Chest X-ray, AP view. Patient: 54 years old, sex F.
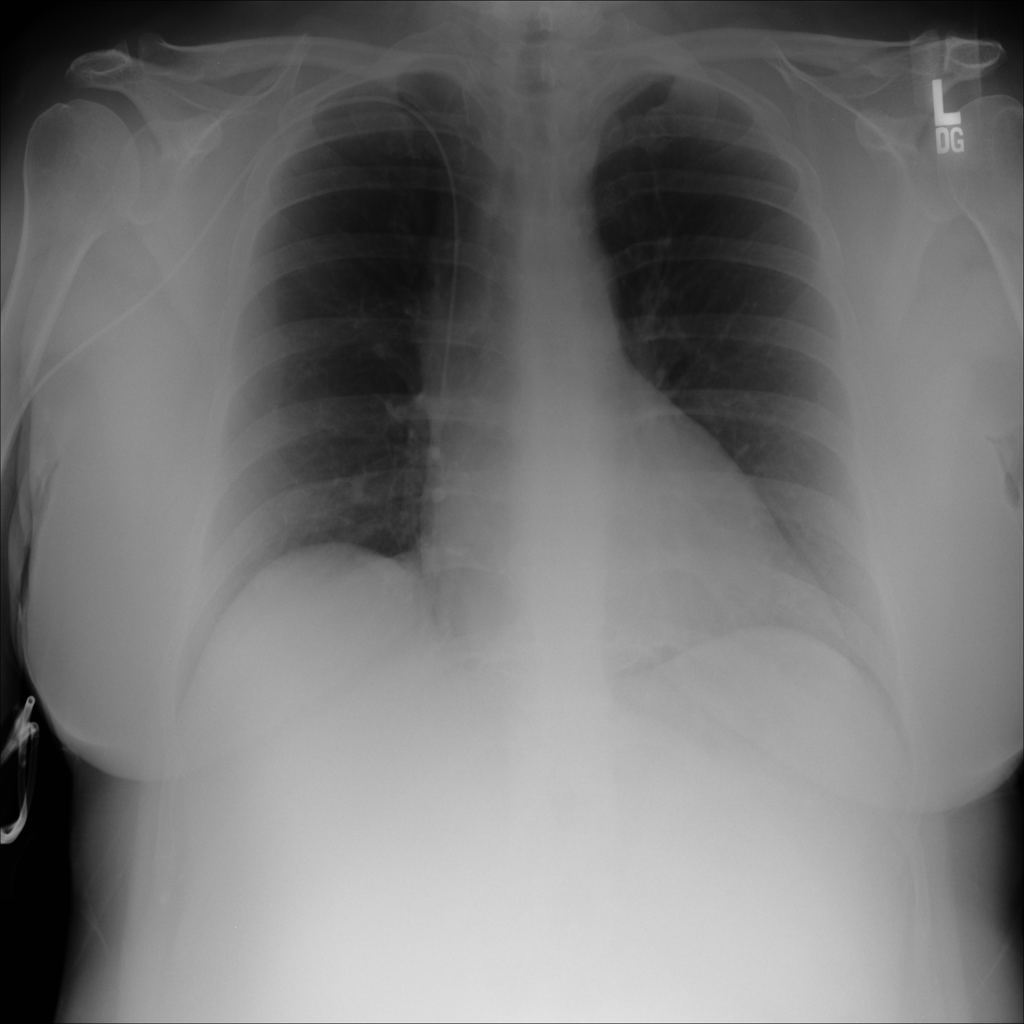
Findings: No Finding